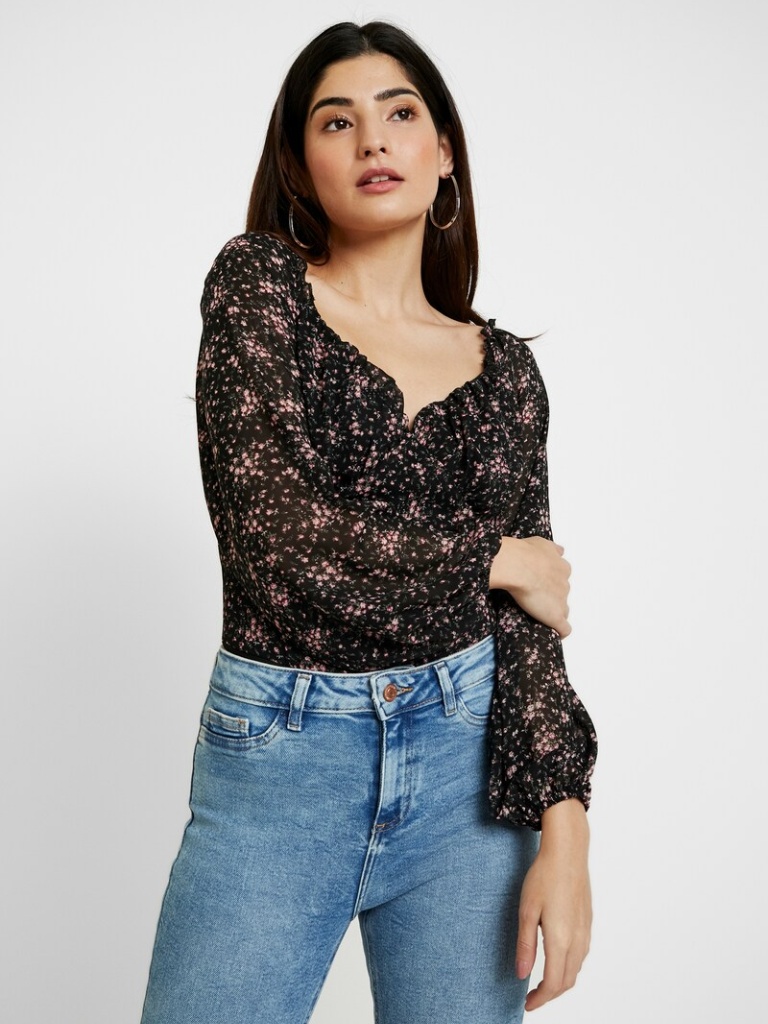
chiffon tight a long-sleeved with the sleeves down hip length Fully Tucked in v-neck bodysuit